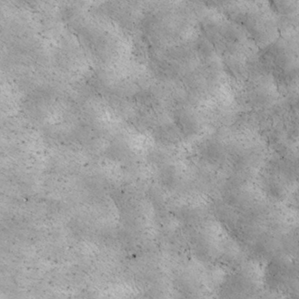
Label: non_frost